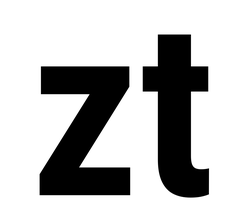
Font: Roboto_Condensed_Bold